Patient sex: M
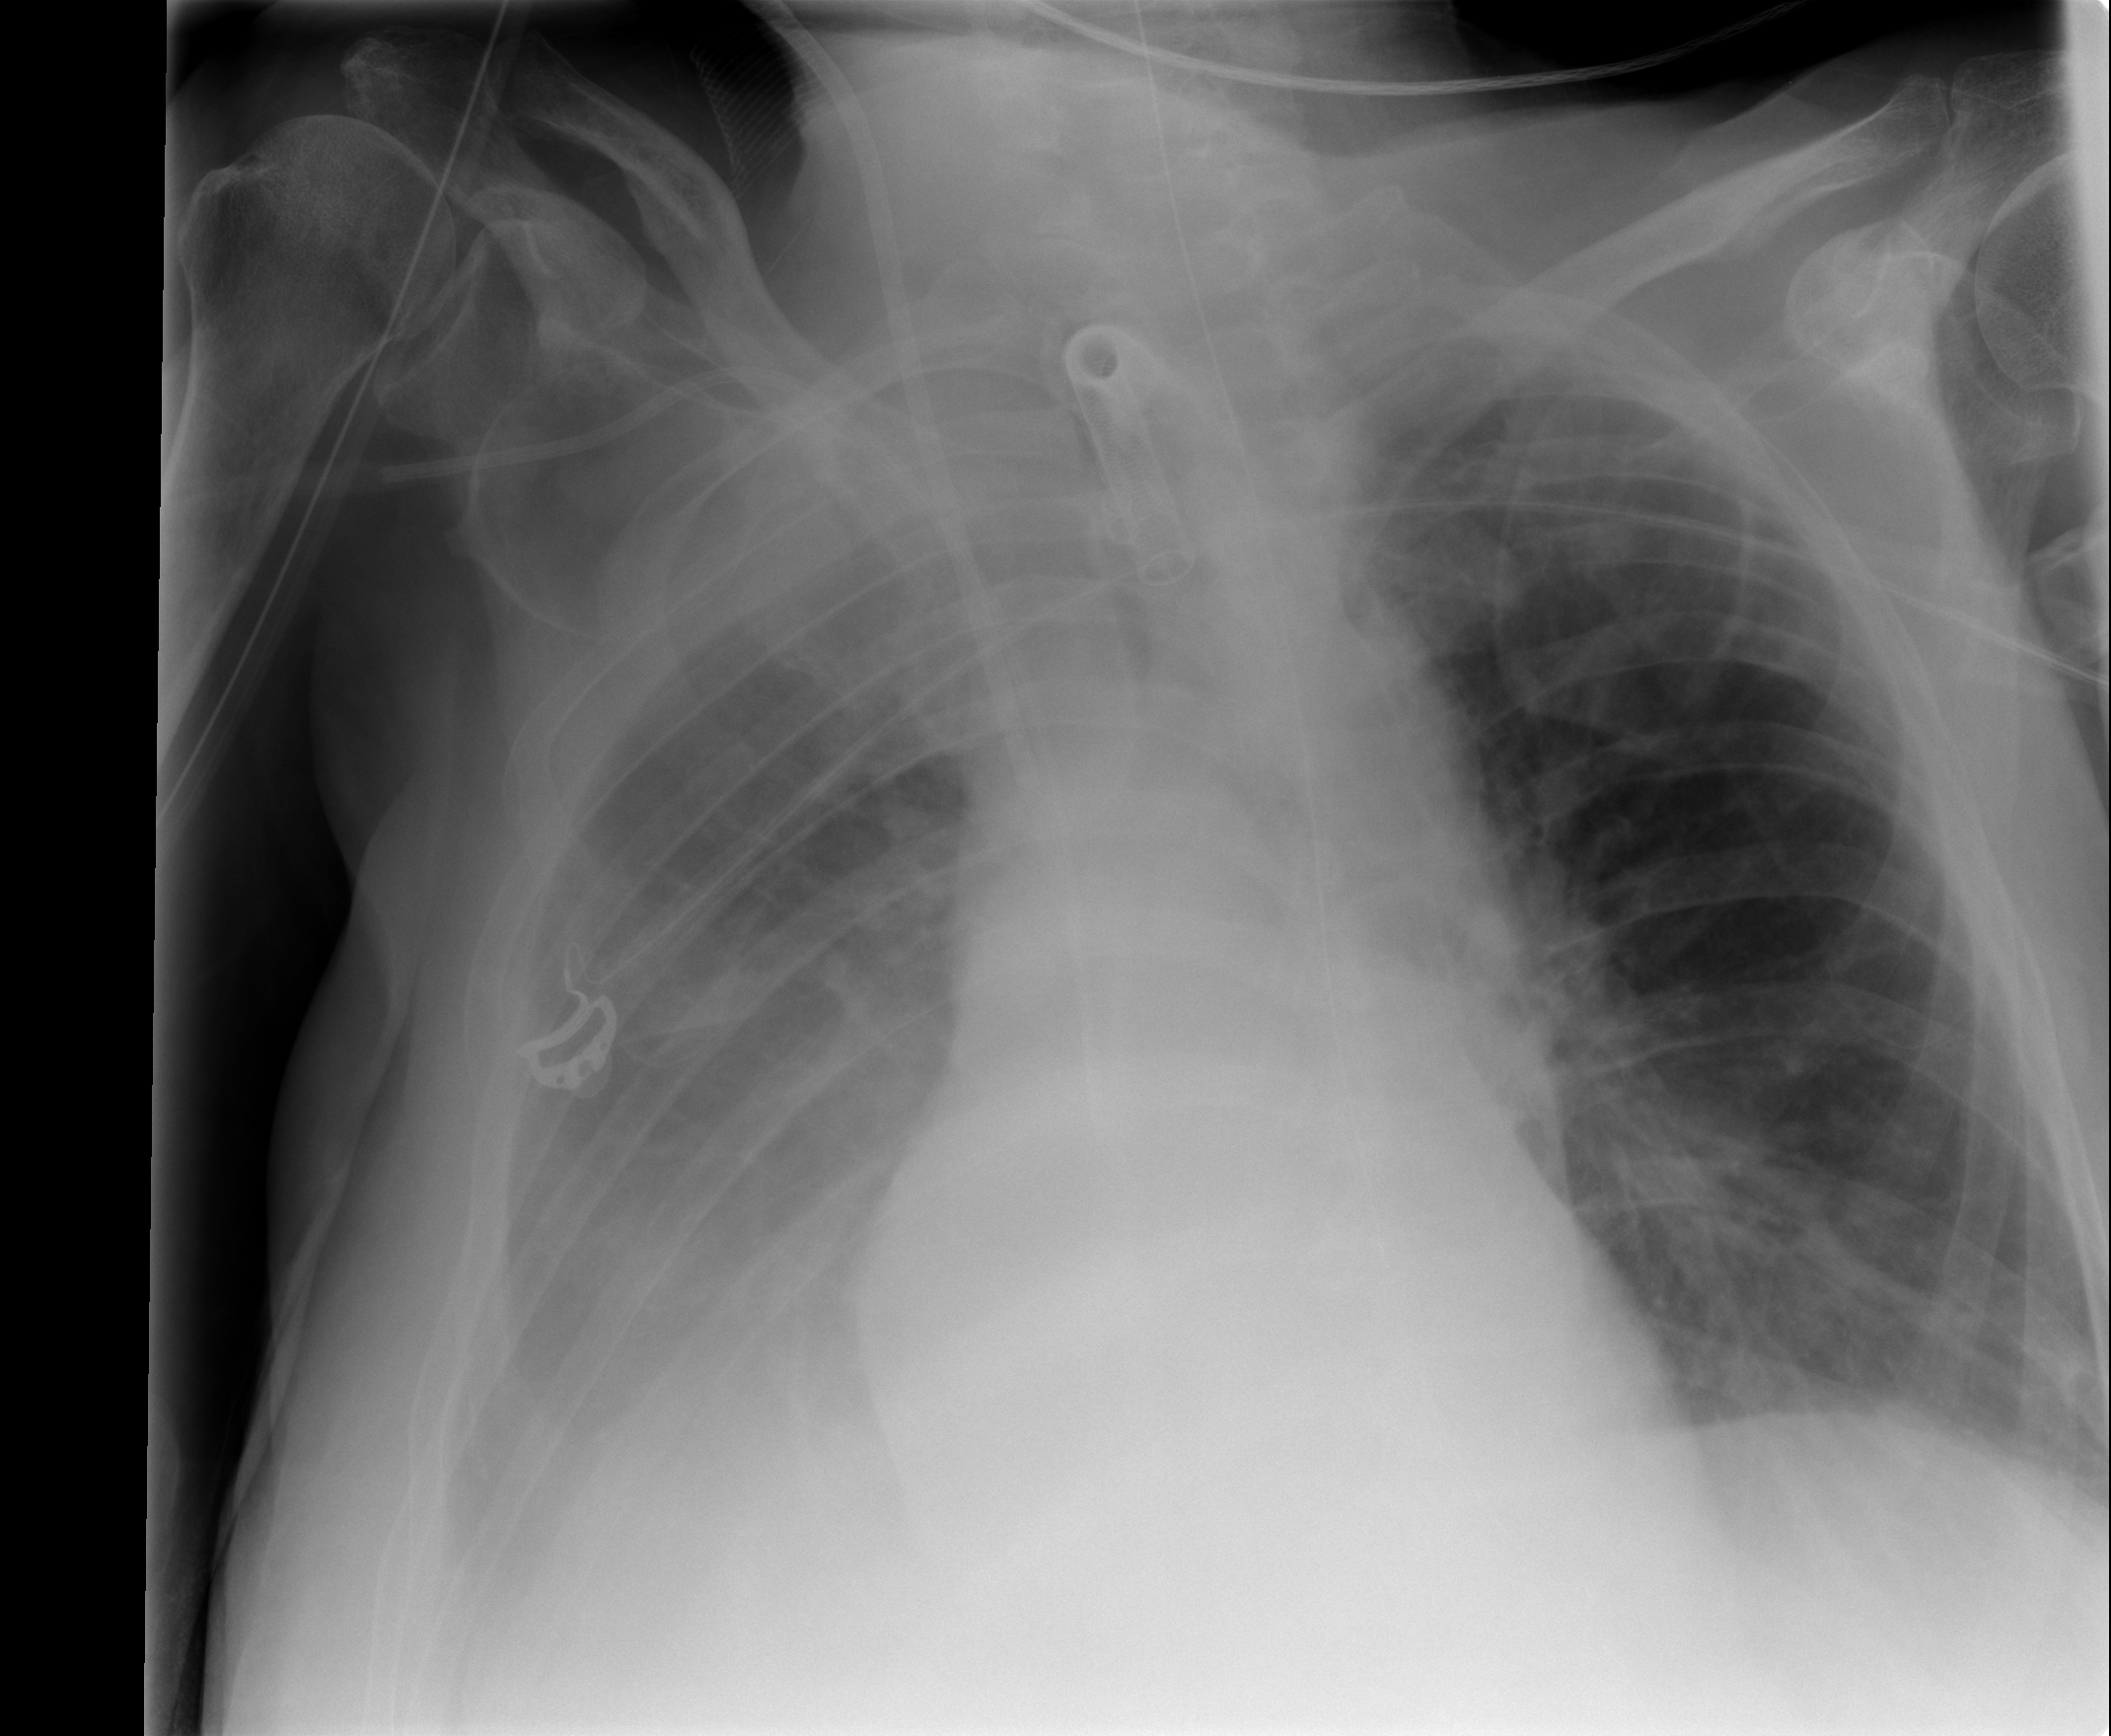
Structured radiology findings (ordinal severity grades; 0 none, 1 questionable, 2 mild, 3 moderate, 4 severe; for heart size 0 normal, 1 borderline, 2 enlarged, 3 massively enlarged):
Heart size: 0
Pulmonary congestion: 0
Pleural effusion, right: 3
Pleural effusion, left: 0
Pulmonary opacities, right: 0
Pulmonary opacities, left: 0
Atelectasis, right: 3
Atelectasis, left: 0